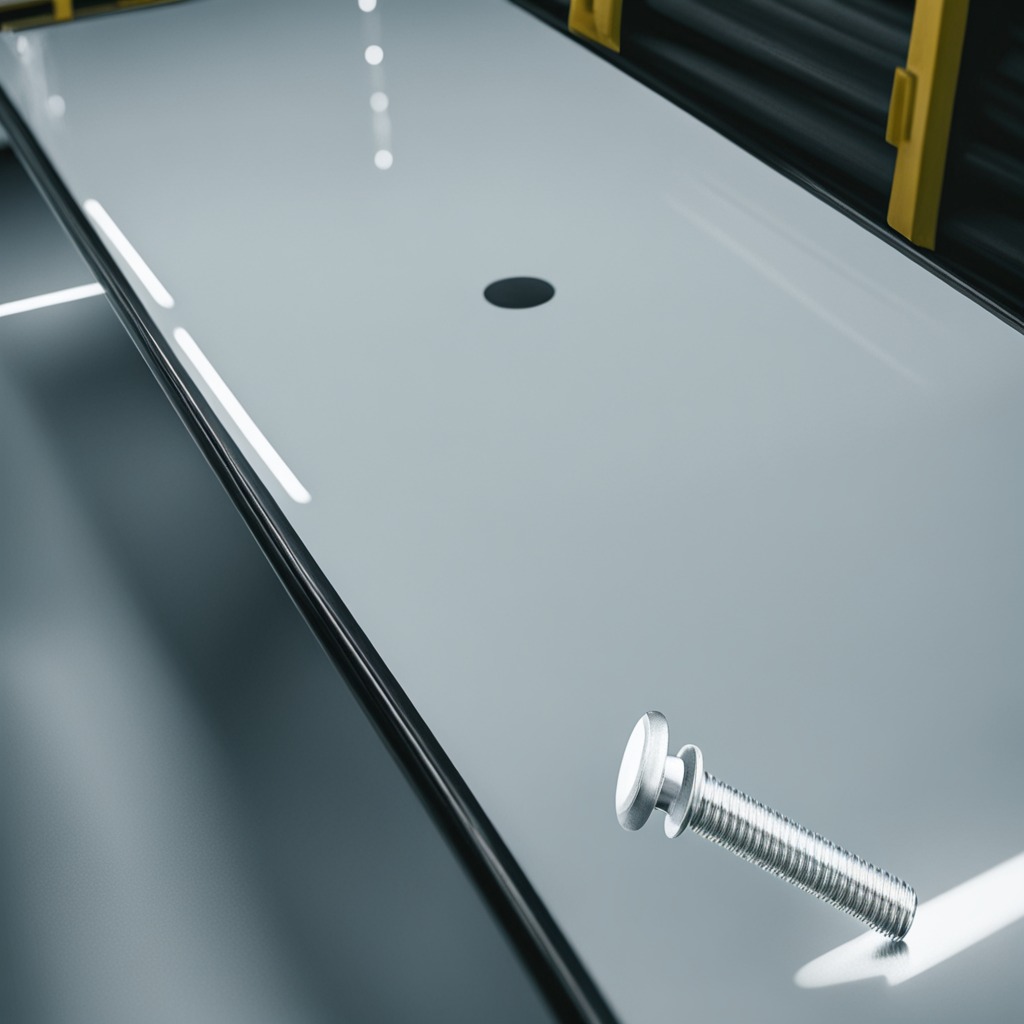
A metal screw is lying on the high-gloss table in the ship maintenance bay industrial lighting.